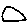
Label: triangle